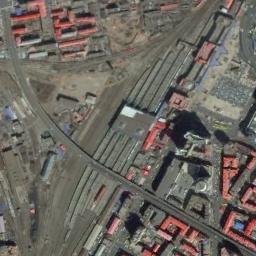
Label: railway_station